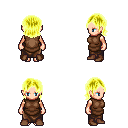
a pixel art fantasy rpg character, female body template, human, light skin, brown tunic, robe skirt, gold long bangs hairstyle, brown shoes, four views (front, back, left, right), 2x2 character sprite sheet, small pixel art, hard edges, no anti-aliasing